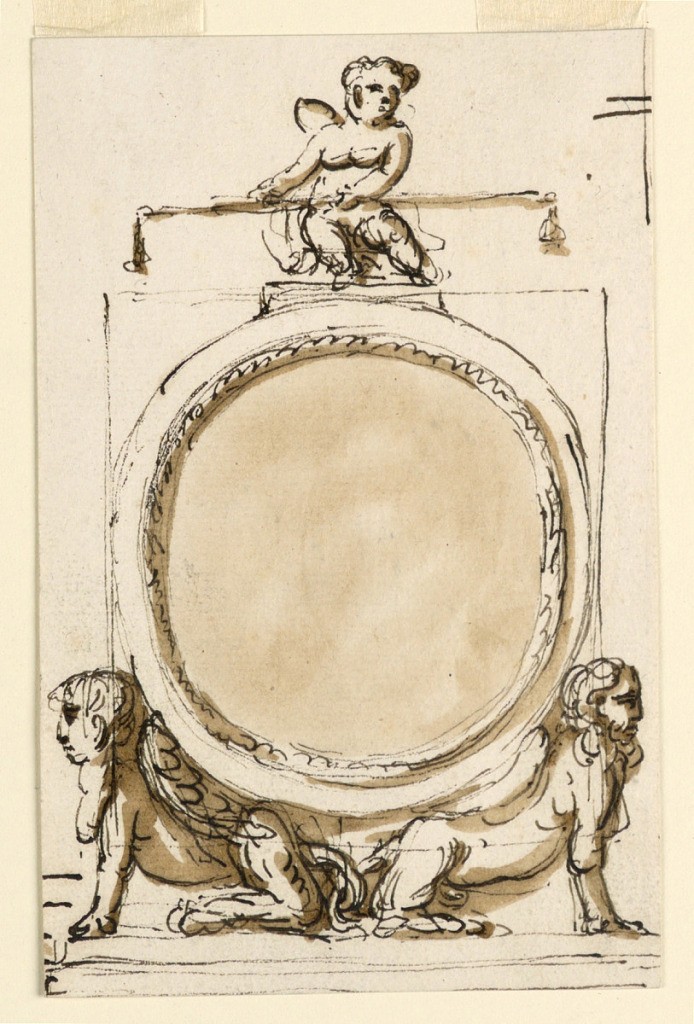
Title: Clock case
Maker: Giuseppe Barberi, Italian, 1746–1809
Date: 1790–1800
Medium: Pen and brown ink, brush and brown wash, graphite on off-white laid paper
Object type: Drawing
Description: A circular frame is inscribed into a square; it has on top a base upon which a putto sits carrying a balance, and is supported by two sitting, winged sphinxes, turned outwards. Below is a base. Above at right strokes.